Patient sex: M
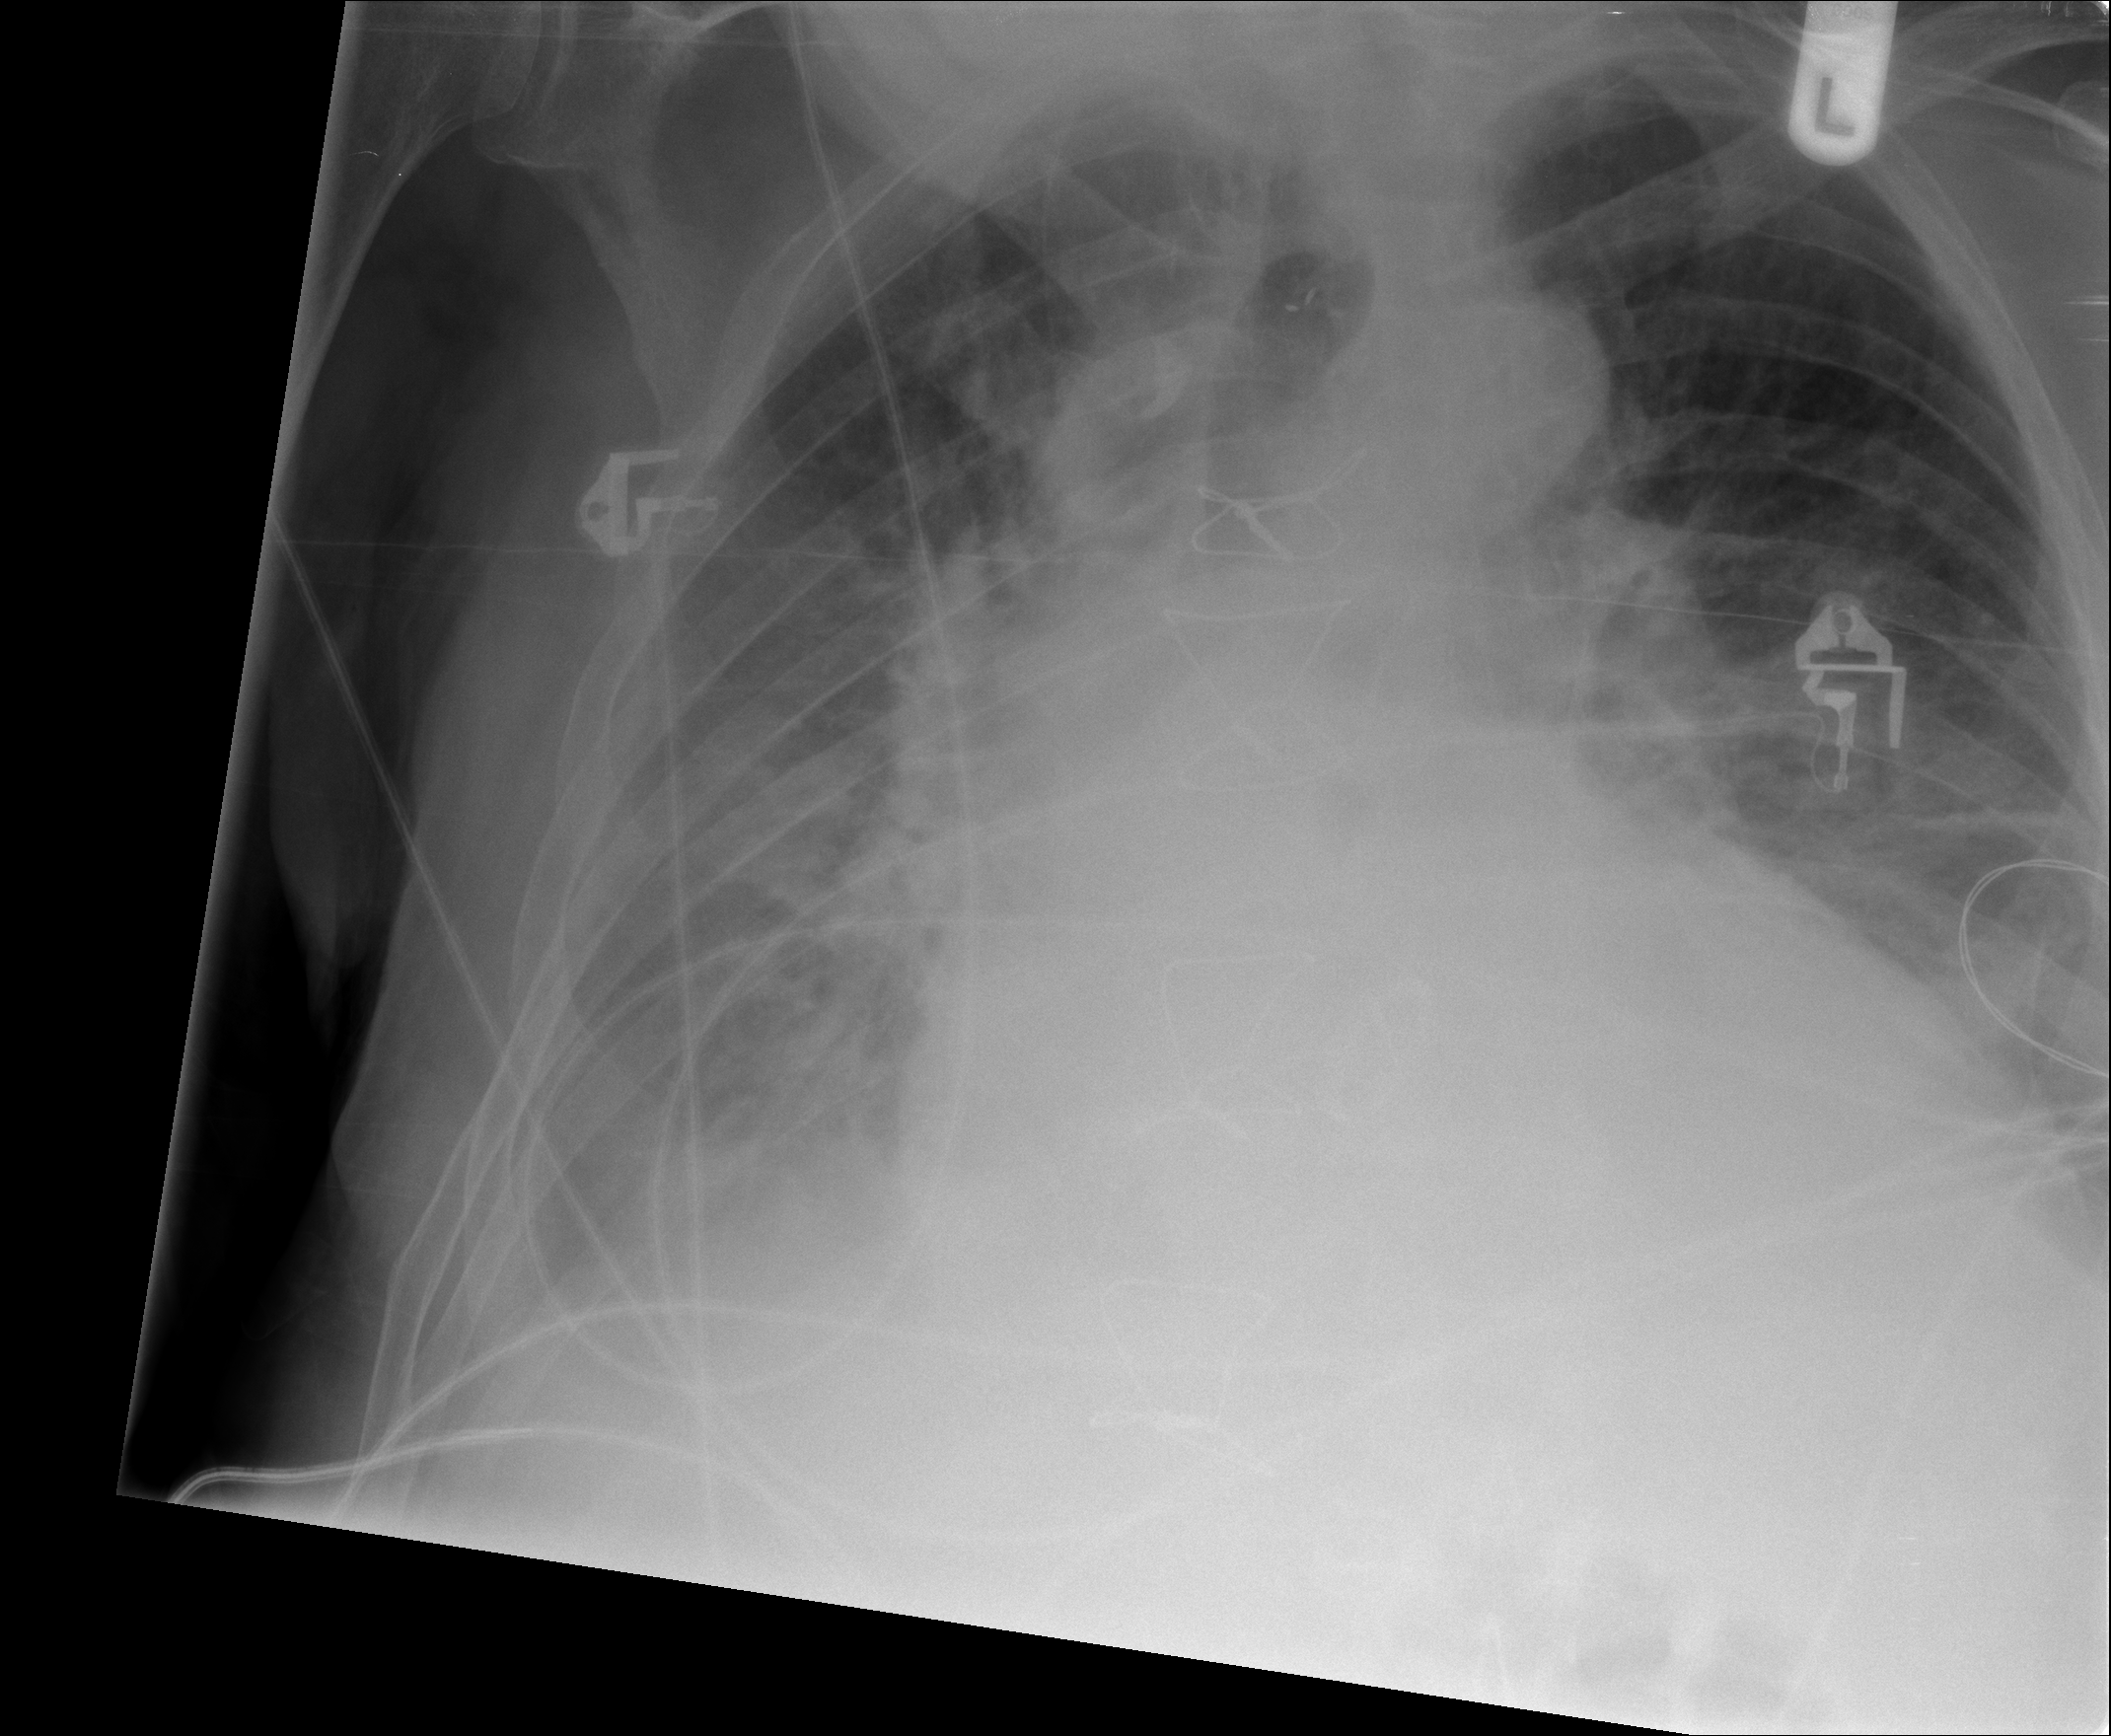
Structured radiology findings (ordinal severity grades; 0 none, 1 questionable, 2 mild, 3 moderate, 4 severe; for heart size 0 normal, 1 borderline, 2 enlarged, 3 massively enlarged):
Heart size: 3
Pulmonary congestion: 2
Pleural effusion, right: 2
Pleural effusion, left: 2
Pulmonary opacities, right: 2
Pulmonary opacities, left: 2
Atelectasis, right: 2
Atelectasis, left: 2